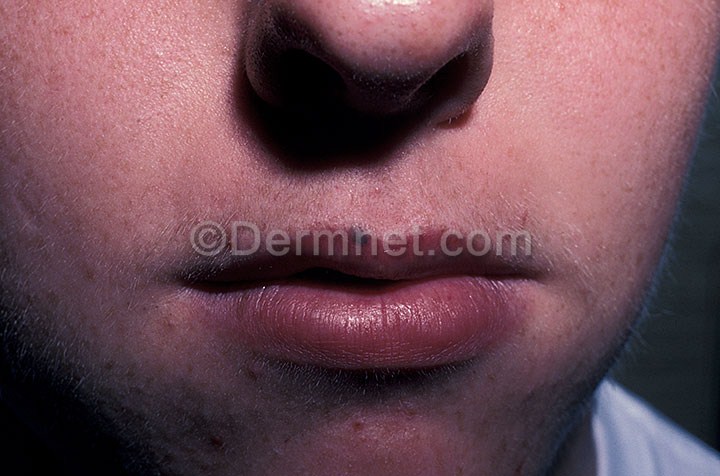
Disease: Melanoma Skin Cancer Nevi and Moles